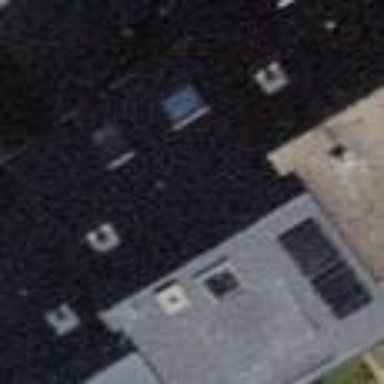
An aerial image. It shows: Gabled roof house.